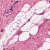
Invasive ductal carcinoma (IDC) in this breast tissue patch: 0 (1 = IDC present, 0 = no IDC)